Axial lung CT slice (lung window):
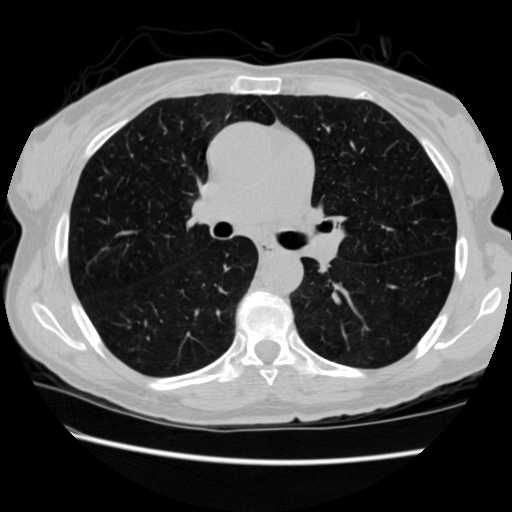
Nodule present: no